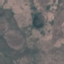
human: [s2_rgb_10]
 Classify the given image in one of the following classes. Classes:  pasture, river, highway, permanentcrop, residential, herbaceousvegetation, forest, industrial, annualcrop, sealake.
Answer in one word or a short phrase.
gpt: HerbaceousVegetation